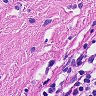
Metastatic tissue present: no